Question: i am getting somthing like this
Hi i am scraping a web page using Selenium Webdriver an i am able to achieve my data but problem is that this directly interact with browser and i dont want to open a web browser and want to scrape all data as it is
How can i achieve my goal
Here is my code
'''
import org.openqa.selenium.By;
import org.openqa.selenium.WebDriver;
import org.openqa.selenium.WebElement;
import org.openqa.selenium.firefox.FirefoxDriver;
import org.openqa.selenium.support.ui.Select;
public class GetData {
public static void main(String args[]) throws InterruptedException {
String sDate = "27/03/2014";
WebDriver driver = new FirefoxDriver();
String url="http://www.upmandiparishad.in/commodityWiseAll.aspx";
driver.get(url);
Thread.sleep(5000);
// select barge
new Select(driver.findElement(By.id("ctl00_ContentPlaceHolder1_ddl_commodity"))).selectByVisibleText("Jo");
driver.findElement(By.id("ctl00_ContentPlaceHolder1_txt_rate")).sendKeys(sDate);
// click buttonctl00_ContentPlaceHolder1_txt_rate
Thread.sleep(3000);
driver.findElement(By.id("ctl00_ContentPlaceHolder1_btn_show")).click();
Thread.sleep(5000);
//get only table tex
WebElement findElement = driver.findElement(By.id("ctl00_ContentPlaceHolder1_GridView1"));
String htmlTableText = findElement.getText();
// do whatever you want now, This is raw table values.
System.out.println(htmlTableText);
driver.close();
driver.quit();
}
}
My updated New code
import com.gargoylesoftware.htmlunit.BrowserVersion;
import org.openqa.selenium.By;
import org.openqa.selenium.WebDriver;
import org.openqa.selenium.WebElement;
import org.openqa.selenium.firefox.FirefoxDriver;
import org.openqa.selenium.htmlunit.HtmlUnitDriver;
import org.openqa.selenium.support.ui.Select;
public class Getdata1 {
public static void main(String args[]) throws InterruptedException {
WebDriver driver = new HtmlUnitDriver(BrowserVersion.FIREFOX_3_6);
driver.get("http://www.upmandiparishad.in/commodityWiseAll.aspx");
System.out.println(driver.getPageSource());
Thread.sleep(5000);
// select barge
new Select(driver.findElement(By.id("ctl00_ContentPlaceHolder1_ddl_commodity"))).selectByVisibleText("Jo");
String sDate = "12/04/2014"; //What date you want
driver.findElement(By.id("ctl00_ContentPlaceHolder1_txt_rate")).sendKeys(sDate);
driver.findElement(By.id("ctl00_ContentPlaceHolder1_btn_show")).click();
Thread.sleep(3000);
//get only table tex
WebElement findElement = driver.findElement(By.id("ctl00_ContentPlaceHolder1_GridView1"));
String htmlTableText = findElement.getText();
// do whatever you want now, This is raw table values.
System.out.println(htmlTableText);
driver.close();
driver.quit();
}
}
'''
Thanks in advance
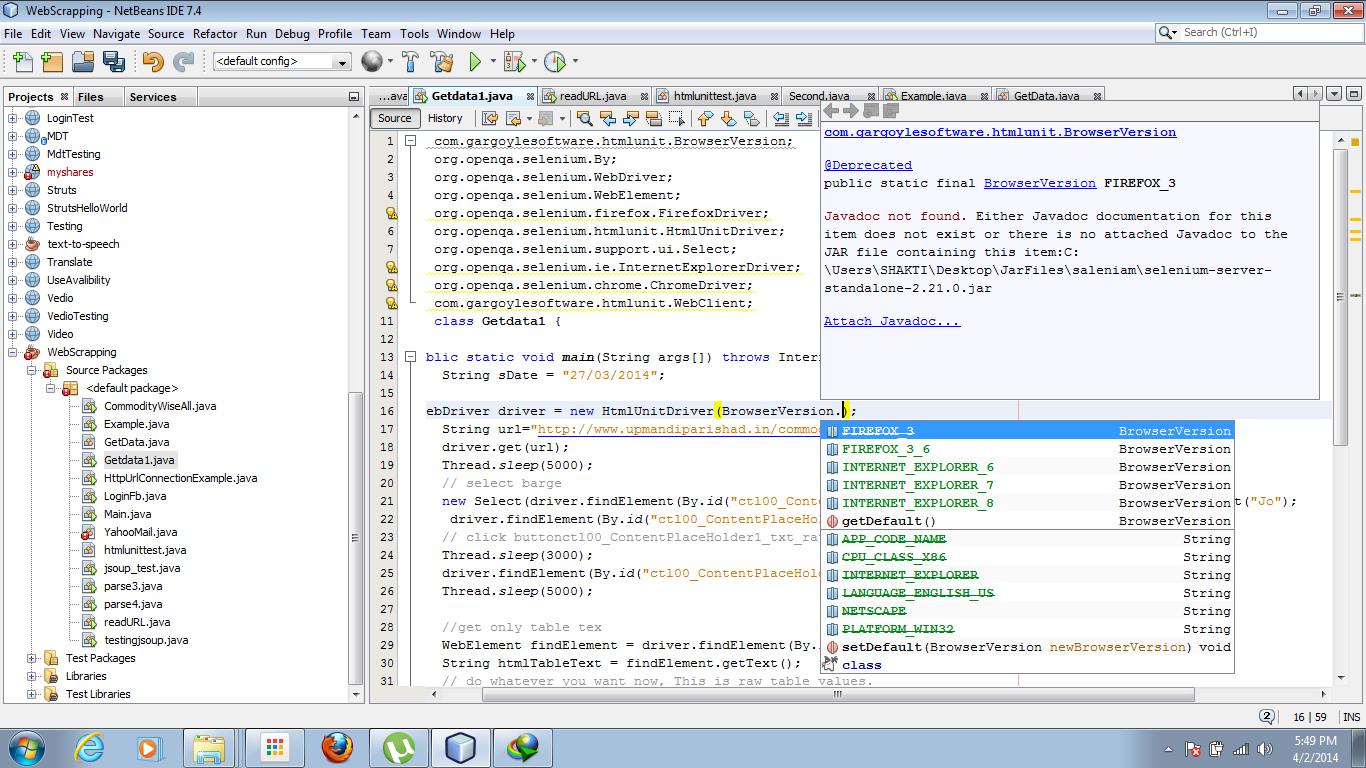
Answer: Use HtmlUnit or HtmlUnitDriver by Selenium
'''
WebDriver driver = new HtmlUnitDriver(BrowserVersion.FIREFOX_17);
driver.get("http://www.upmandiparishad.in/commodityWiseAll.aspx");
System.out.println(driver.getPageSource());
Thread.sleep(5000);
// select barge
new Select(driver.findElement(By.id("ctl00_ContentPlaceHolder1_ddl_commodity"))).selectByVisibleText("Jo");
String sDate = "12/04/2014"; //What date you want
driver.findElement(By.id("ctl00_ContentPlaceHolder1_txt_rate")).sendKeys(sDate);
driver.findElement(By.id("ctl00_ContentPlaceHolder1_btn_show")).click();
Thread.sleep(3000);
//get only table tex
WebElement findElement = driver.findElement(By.id("ctl00_ContentPlaceHolder1_GridView1"));
String htmlTableText = findElement.getText();
// do whatever you want now, This is raw table values.
System.out.println(htmlTableText);
driver.close();
driver.quit();
'''
To get tabular output, you can try something like this..
'''
String arrCells[] = htmlTableText.split(" ");
Boolean bIsANumber = false;
for(int i = 0; i < arrCells.length; i++) {
try {
int tmp = Integer.parseInt(arrCells[i]);
bIsANumber = true;
}
catch(Exception ex) {
bIsANumber = false;
}
if(bIsANumber) {
System.out.print("
"+arrCells[i]+" ");
}
else {
System.out.print(arrCells[i]+" ");
}
}
'''